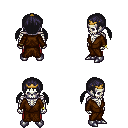
a pixel art fantasy rpg character, male body template, skeleton, brown robe, red pants, raven twin-tailed hairstyle, gold tiara, bracelets, metal boots, four views (front, back, left, right), 2x2 character sprite sheet, small pixel art, hard edges, no anti-aliasing